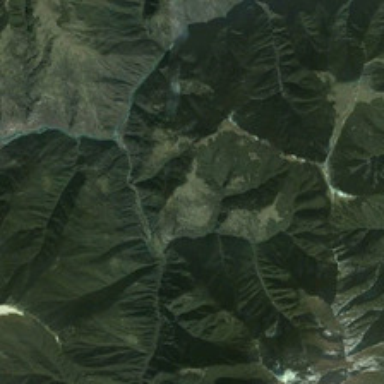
This is mountainous region .